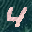
Label: 4